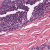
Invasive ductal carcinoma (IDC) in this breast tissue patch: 1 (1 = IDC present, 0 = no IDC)